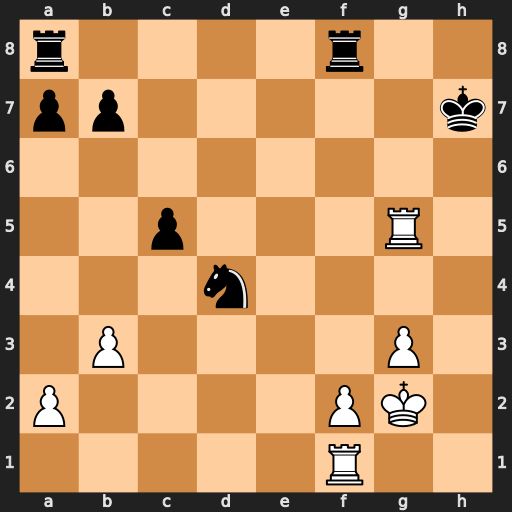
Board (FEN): r4r2/pp5k/8/2p3R1/3n4/1P4P1/P4PK1/5R2
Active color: w
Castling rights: -
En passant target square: -
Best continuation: Rh1#